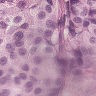
Metastatic tissue present: yes